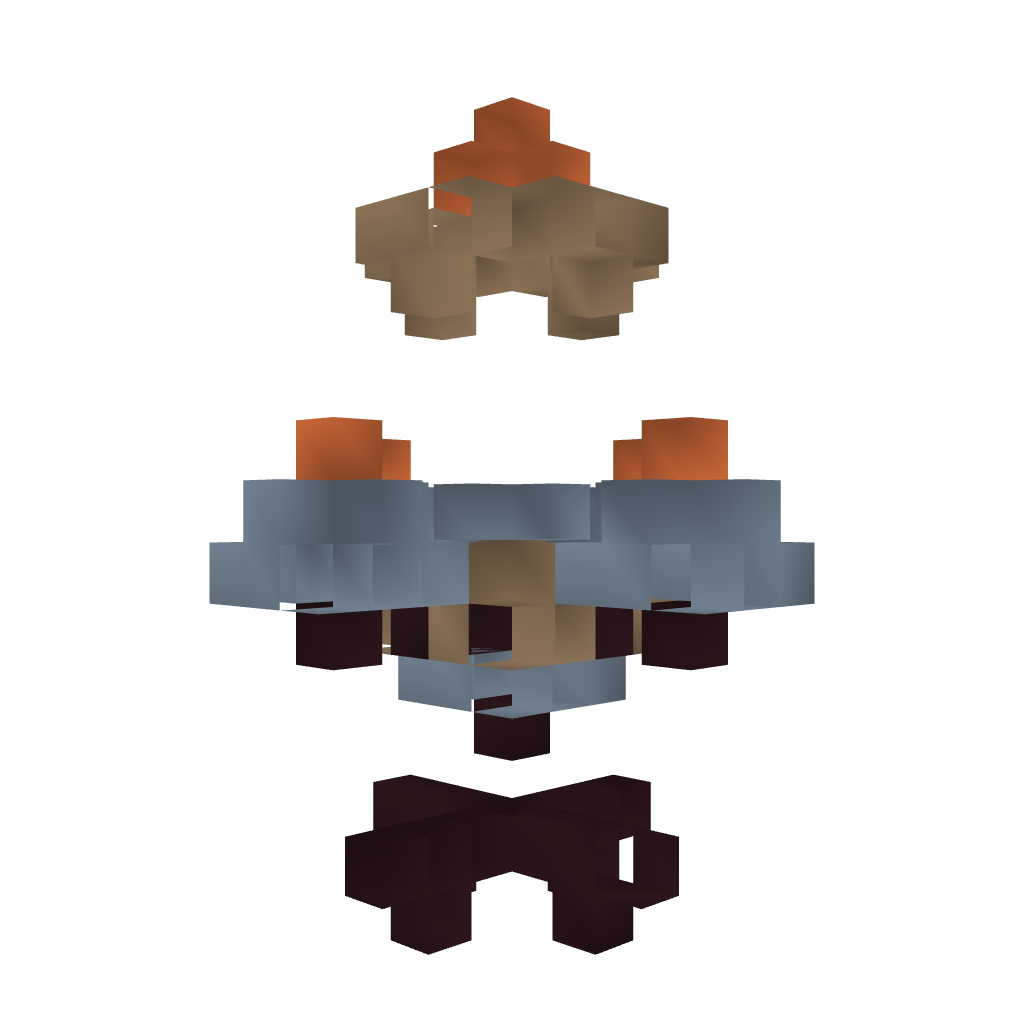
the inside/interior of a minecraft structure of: Big Torch